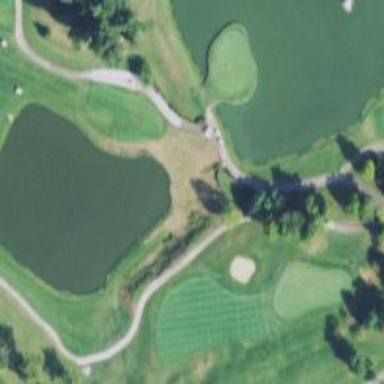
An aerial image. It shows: Service road designated as golf cart path.